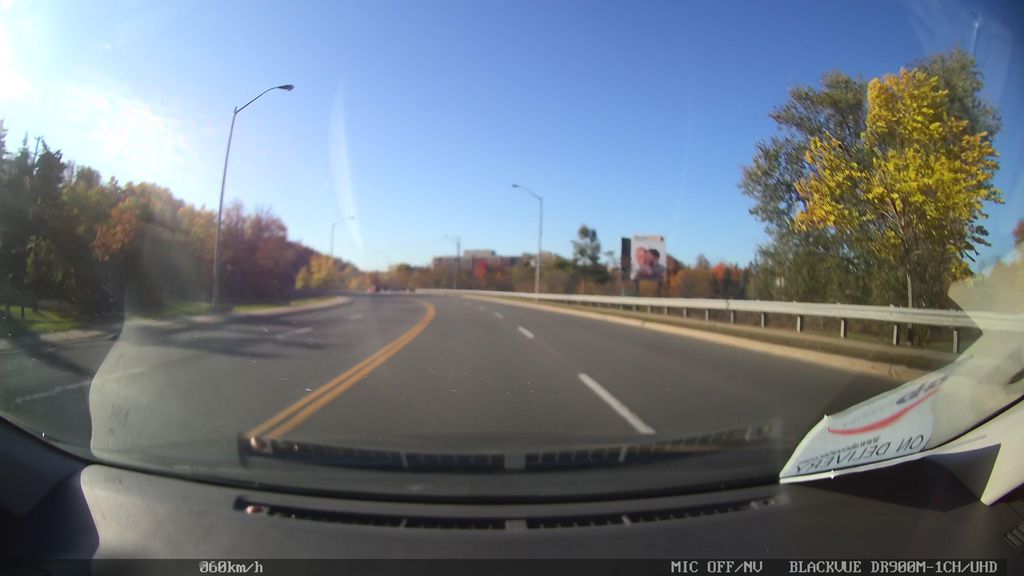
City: toronto